Question: Hello i have created a Simple Application with Core Data and OS X 10.8, it's the simple template that xcode create, but if i change the Base SDK to 10.7 xcode give me this error on this method in App Controller:
'''
- (NSPersistentStoreCoordinator *)persistentStoreCoordinator
{
if (_persistentStoreCoordinator) {
return _persistentStoreCoordinator;
}
NSManagedObjectModel *mom = [self managedObjectModel];
if (!mom) {
NSLog(@"%@:%@ No model to generate a store from", [self class], NSStringFromSelector(_cmd));
return nil;
}
NSFileManager *fileManager = [NSFileManager defaultManager];
NSURL *applicationFilesDirectory = [self applicationFilesDirectory];
NSError *error = nil;
NSDictionary *properties = [applicationFilesDirectory resourceValuesForKeys:@[NSURLIsDirectoryKey] error:&error];
if (!properties) {
BOOL ok = NO;
if ([error code] == NSFileReadNoSuchFileError) {
ok = [fileManager createDirectoryAtPath:[applicationFilesDirectory path] withIntermediateDirectories:YES attributes:nil error:&error];
}
if (!ok) {
[[NSApplication sharedApplication] presentError:error];
return nil;
}
} else {
if (![properties[NSURLIsDirectoryKey] boolValue]) {
// Customize and localize this error.
NSString *failureDescription = [NSString stringWithFormat:@"Expected a folder to store application data, found a file (%@).", [applicationFilesDirectory path]];
NSMutableDictionary *dict = [NSMutableDictionary dictionary];
[dict setValue:failureDescription forKey:NSLocalizedDescriptionKey];
error = [NSError errorWithDomain:@"YOUR_ERROR_DOMAIN" code:101 userInfo:dict];
[[NSApplication sharedApplication] presentError:error];
return nil;
}
}
NSURL *url = [applicationFilesDirectory URLByAppendingPathComponent:@"SimpleApp.storedata"];
NSPersistentStoreCoordinator *coordinator = [[NSPersistentStoreCoordinator alloc] initWithManagedObjectModel:mom];
if (![coordinator addPersistentStoreWithType:NSXMLStoreType configuration:nil URL:url options:nil error:&error]) {
[[NSApplication sharedApplication] presentError:error];
return nil;
}
_persistentStoreCoordinator = coordinator;
return _persistentStoreCoordinator;
}
'''
i receive this error:

how i can do?
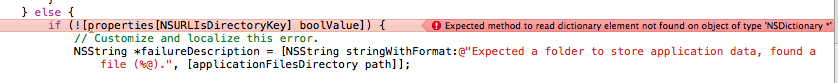
Answer: This is actually not a problem with Core Data, but this is having to do with <URL>. In order for these literals to work correctly, your SDK needs to be at least OS X 10.8 or iOS 6.
If there is no other way, you can still use subscripting and keep your SDK to 10.7 by adding a stub header to a category on NSObject that implements the required methods. You can see one such example <URL>. I'd advise keeping your SDK on 10.8, however.